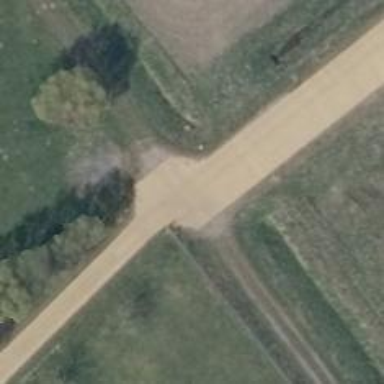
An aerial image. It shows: Passing place on the road.